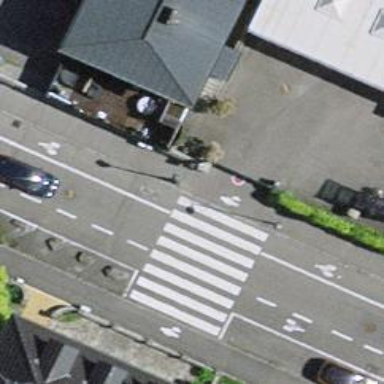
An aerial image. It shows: Residential road with cycling lane.